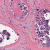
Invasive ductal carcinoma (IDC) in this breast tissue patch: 0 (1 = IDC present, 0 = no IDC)